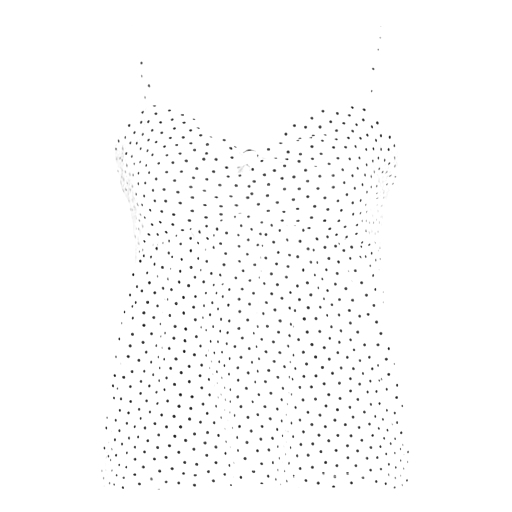
white dotted tank, white gisella dot tank top, white button front barcelona cami, white background